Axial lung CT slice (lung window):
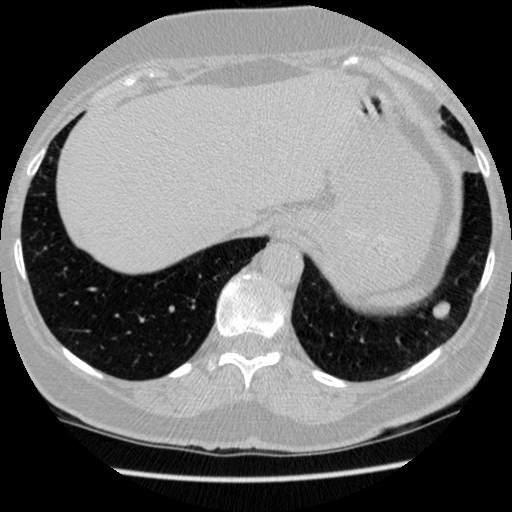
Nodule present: yes
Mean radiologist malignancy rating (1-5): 3.5